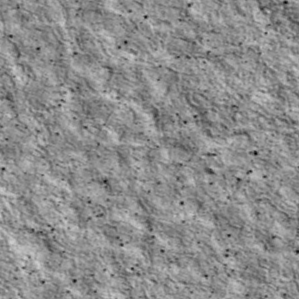
Label: non_frost